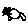
Label: cat